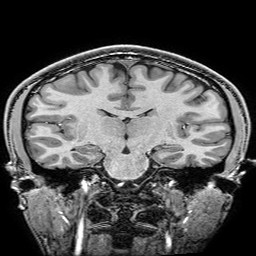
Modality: T1w
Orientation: sagittal
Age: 20
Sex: male
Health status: healthy